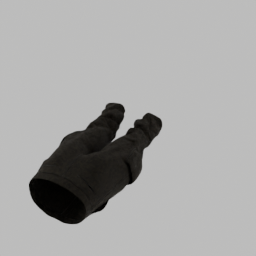
Label: people